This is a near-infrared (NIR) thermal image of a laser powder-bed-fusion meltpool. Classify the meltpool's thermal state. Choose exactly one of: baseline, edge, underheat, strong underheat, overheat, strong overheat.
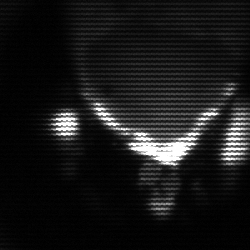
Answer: baseline